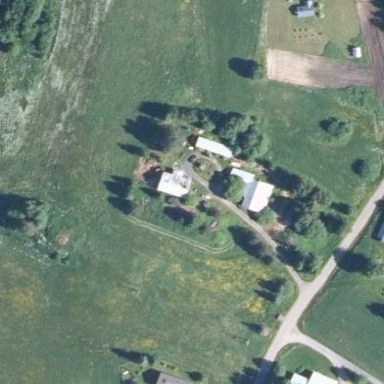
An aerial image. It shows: Farmyard area.